Chest X-ray:
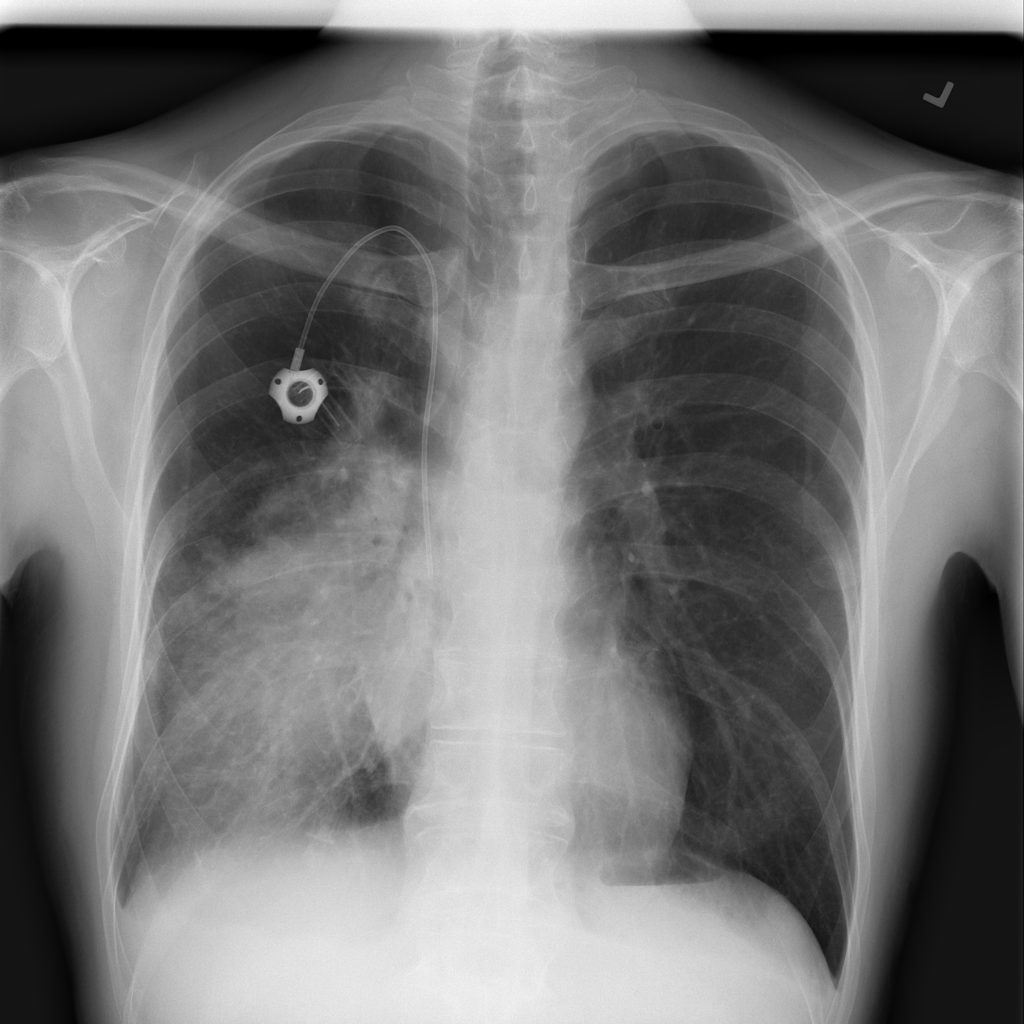
Findings: Consolidation, Effusion
No abnormal finding: no